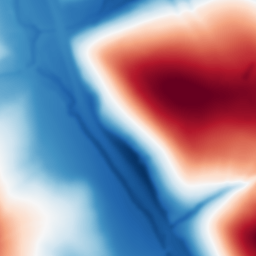
Category: multiscale
Decomposition family: dog_multiscale
Decomposition parameters: sigma_ratio: 2
n_scales: 6
base_sigma: 2
Upsampling method: sinc_blackman
Upsampling parameters: scale: 4
kernel_size: 16
Upsampling scale: 4